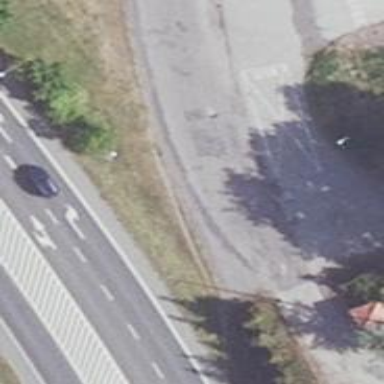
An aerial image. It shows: Parking aisle designated as service road.